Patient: sex M, age 79
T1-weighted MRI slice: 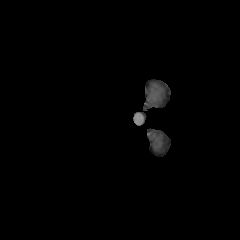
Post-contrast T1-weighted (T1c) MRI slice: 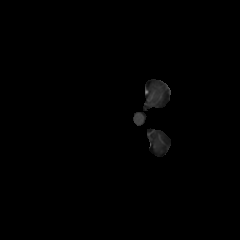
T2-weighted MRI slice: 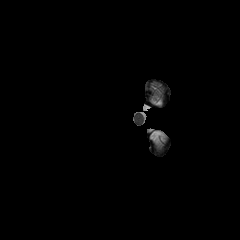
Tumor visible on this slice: no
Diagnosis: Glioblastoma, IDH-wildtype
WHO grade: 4